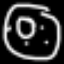
Label: donut